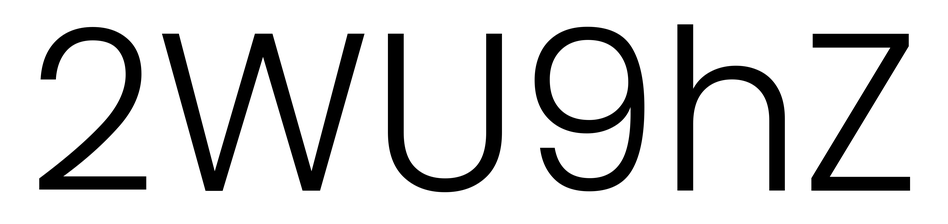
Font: Poppins-Light